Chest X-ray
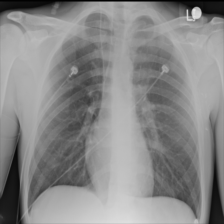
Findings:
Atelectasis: negative
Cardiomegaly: negative
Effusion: negative
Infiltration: negative
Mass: negative
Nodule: negative
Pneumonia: negative
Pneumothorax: negative
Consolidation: negative
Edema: negative
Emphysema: negative
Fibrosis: negative
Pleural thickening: negative
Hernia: negative